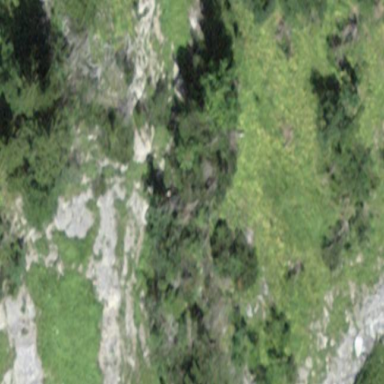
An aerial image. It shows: Landscape dominated by bare rock.